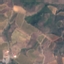
Land use / land cover: PermanentCrop